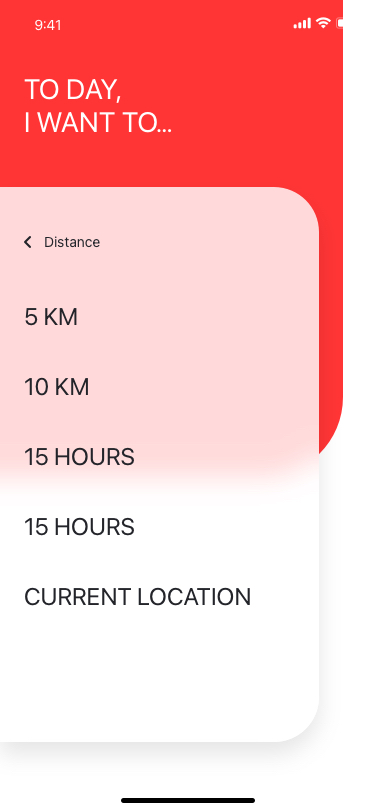
Text in this UI design:
TO DAY,
I WANT TO…
5 KM
Distance
10 KM
15 HOURS
15 HOURS
CURRENT LOCATION